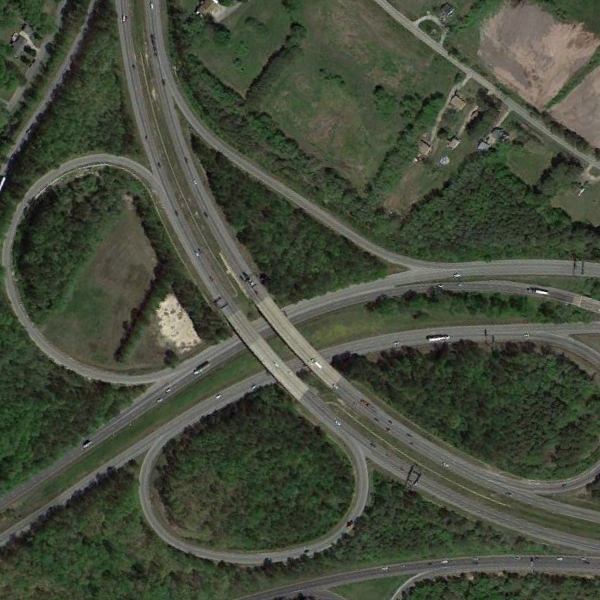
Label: Viaduct